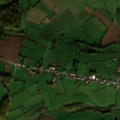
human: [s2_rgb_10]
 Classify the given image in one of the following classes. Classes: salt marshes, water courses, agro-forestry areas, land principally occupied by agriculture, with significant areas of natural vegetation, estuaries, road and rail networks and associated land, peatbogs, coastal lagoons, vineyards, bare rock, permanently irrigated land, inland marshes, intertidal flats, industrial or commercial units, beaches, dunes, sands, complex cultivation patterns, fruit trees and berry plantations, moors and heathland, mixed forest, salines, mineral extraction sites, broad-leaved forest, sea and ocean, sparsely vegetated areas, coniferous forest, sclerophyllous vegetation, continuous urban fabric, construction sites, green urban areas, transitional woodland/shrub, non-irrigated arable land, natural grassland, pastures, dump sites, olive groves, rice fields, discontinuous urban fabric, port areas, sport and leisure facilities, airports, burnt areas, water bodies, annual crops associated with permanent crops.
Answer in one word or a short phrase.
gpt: discontinuous urban fabric, non-irrigated arable land, pastures, land principally occupied by agriculture, with significant areas of natural vegetation